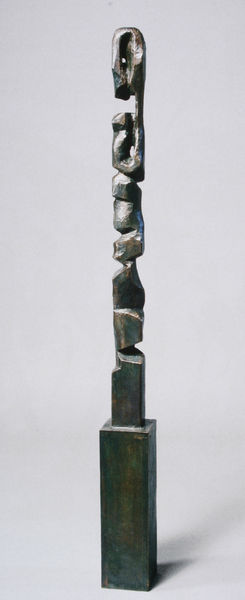
Titel: NRMN
Künstler: A. R. Penck
Standort: Baden-Baden
Institution: Museum Frieder Burda
Schlagwörter: körper, schatten, menschen, braun, grau, holz, licht, mund, schwarz, säule, weiss, expressionismus, gesichter, gesicht, lang, mensch, sockel, auge, figur, rund, skulptur, statue, stab, moderne, abstrakt, fläche, modern, primitivismus, glanz, glänzend, metall, bronze, plastik, hoch, abstraktion, foto, fotografie, maske, eckig, rechteck, pfahl, quader, objekt, metal, duchamp, kerben, quadratisch, skupltur, totem, postmodern, guß, postmoderne, phallus, unregelmäßig, giacometti, afrikanisch, pfahö, volumen, indogen, erhebung, brancusi, stehle, geometrisiert, wulstig, qaudrat, totempfahl, atzeteken, einwölbung, primitivistisch